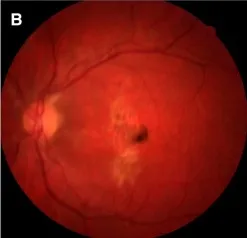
Patient 3. (C-F) At 12 and 36 months, the lesions look older, healing pigmented but more numerous and widespread.
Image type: ophthalmic_imaging (fundus_photograph)